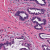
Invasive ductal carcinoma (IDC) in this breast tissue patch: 0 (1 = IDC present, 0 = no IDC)